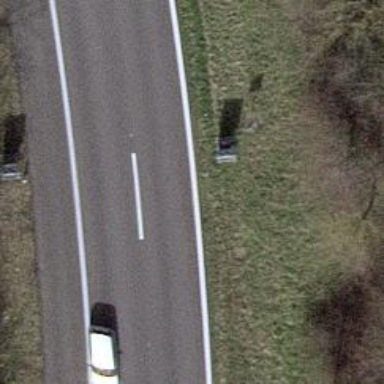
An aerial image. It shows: View of motorway.